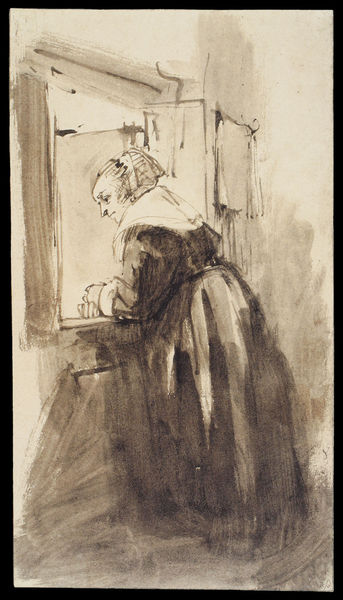
Titel: Frau aus dem Fenster schauend
Künstler: Harmensz van Rijn Rembrandt
Institution: Paris, Musée du Louvre, Collection Edmond de Rothschild
Schlagwörter: schatten, wasser, aquarell, braun, fenster, frau, kleid, licht, nase, weiss, zeichnung, blick, haube, malerei, rock, alt, mütze, falten, kragen, stehen, hände, vorhang, tusche, wasserfarben, manschette, pinsel, schultertuch, gucken, braun#vorhang